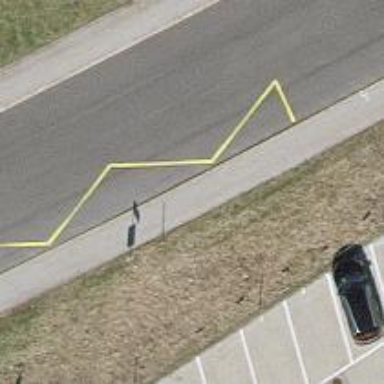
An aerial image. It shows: Bus stop with platform for public transport.